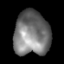
Tissue: lung
Cell type: Fibroblasts
Senescence score: 0.5563
Nuclear area (px): 1563
Mean DAPI intensity: 119.948